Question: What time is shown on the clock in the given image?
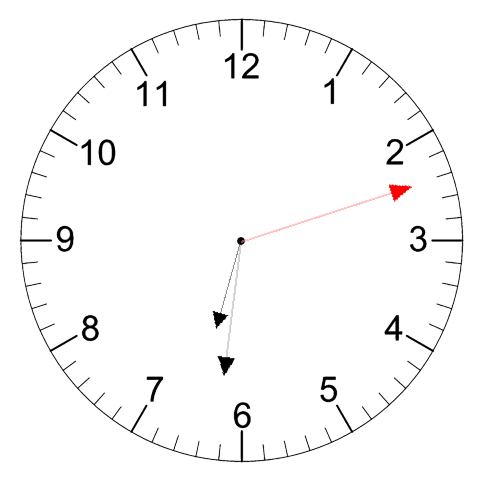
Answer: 06:31:12